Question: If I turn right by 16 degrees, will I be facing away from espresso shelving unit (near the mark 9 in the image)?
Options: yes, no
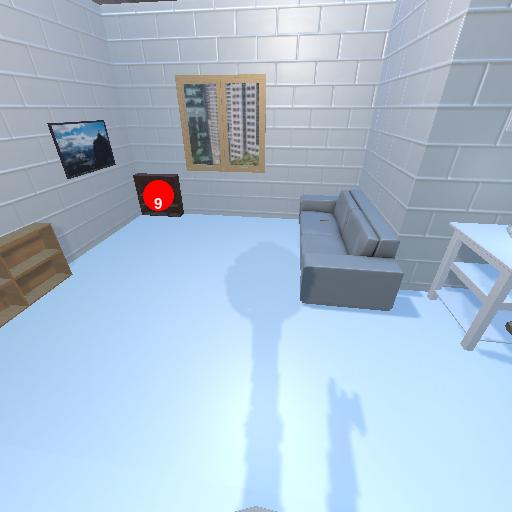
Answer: yes